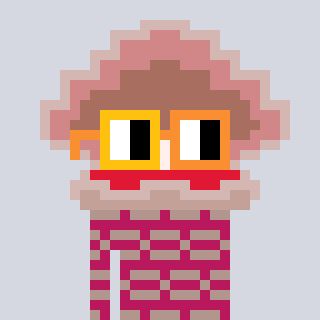
a pixel art character with square yellow and orange glasses, a oyster-shaped head and a darkpink-colored body on a cool background